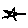
Label: star